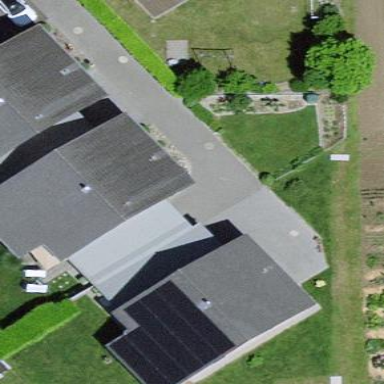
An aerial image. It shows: Residential building.